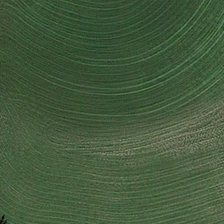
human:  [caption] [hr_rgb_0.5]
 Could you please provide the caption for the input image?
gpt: a tree is near a piece of green meadow .

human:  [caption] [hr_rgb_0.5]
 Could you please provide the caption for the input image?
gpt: a tree is near a piece of green meadow .

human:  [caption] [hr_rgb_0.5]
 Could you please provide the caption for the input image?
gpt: a tree is near a piece of green meadow .

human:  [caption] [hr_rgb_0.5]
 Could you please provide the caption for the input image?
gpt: a tree is near a piece of green meadow .

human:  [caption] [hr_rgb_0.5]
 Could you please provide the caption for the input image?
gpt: a tree is near a piece of green meadow .